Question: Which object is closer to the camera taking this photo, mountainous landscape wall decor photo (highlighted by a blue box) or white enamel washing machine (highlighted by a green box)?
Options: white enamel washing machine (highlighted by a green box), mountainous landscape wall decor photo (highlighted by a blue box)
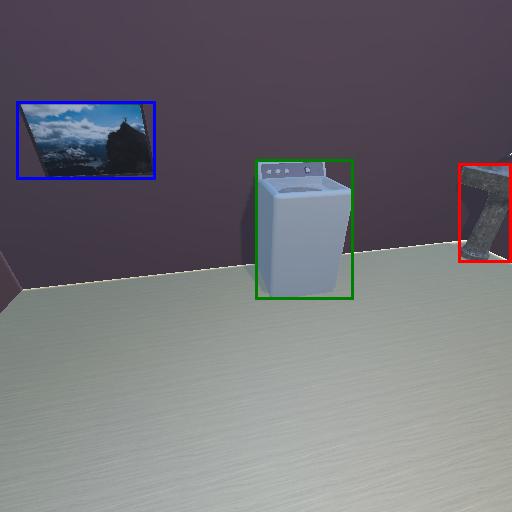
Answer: white enamel washing machine (highlighted by a green box)